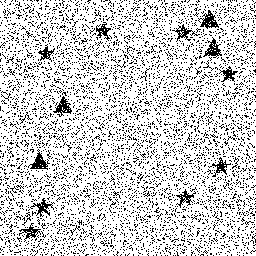
Squares: 0
Triangles: 4
Stars: 8
Total shapes: 12